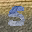
Label: 5